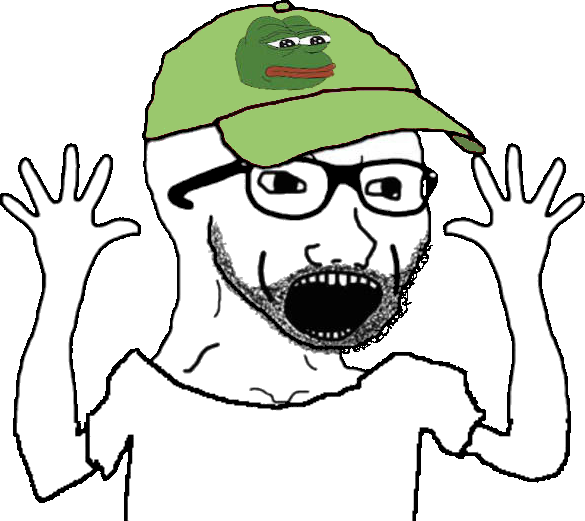
Label: 5_Soyjak